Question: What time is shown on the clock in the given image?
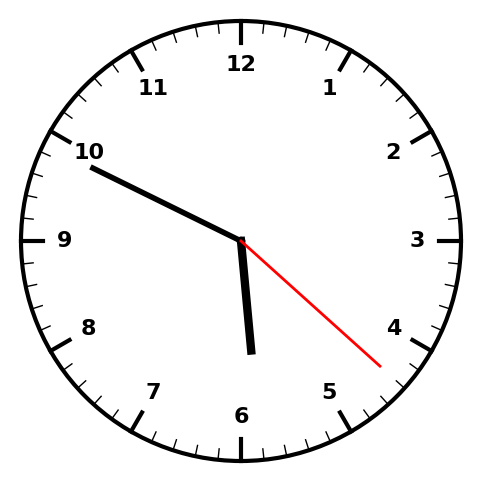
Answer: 05:49:22